Chest X-ray:
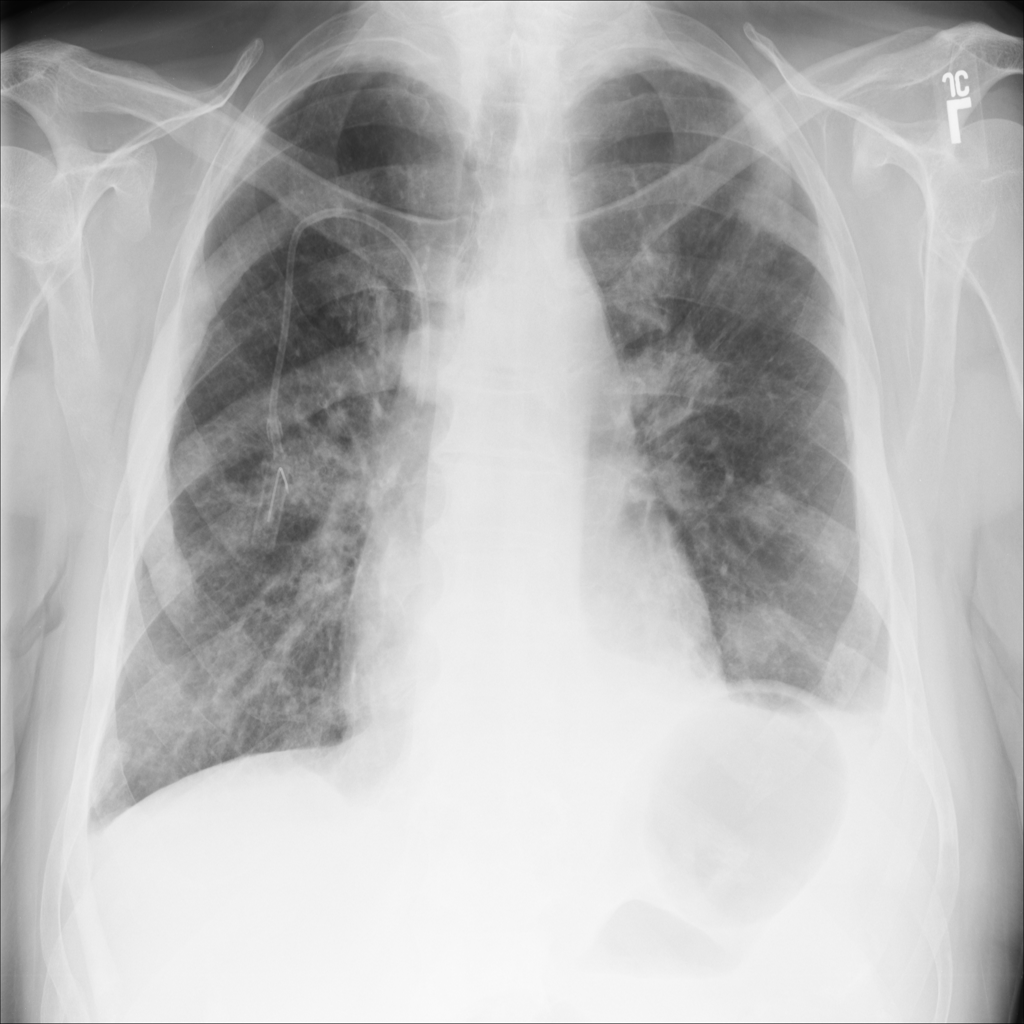
Findings: Consolidation, Effusion
No abnormal finding: no